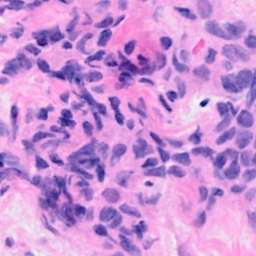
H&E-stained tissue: Breast